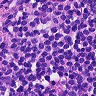
Metastatic tissue present: no